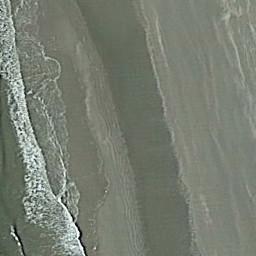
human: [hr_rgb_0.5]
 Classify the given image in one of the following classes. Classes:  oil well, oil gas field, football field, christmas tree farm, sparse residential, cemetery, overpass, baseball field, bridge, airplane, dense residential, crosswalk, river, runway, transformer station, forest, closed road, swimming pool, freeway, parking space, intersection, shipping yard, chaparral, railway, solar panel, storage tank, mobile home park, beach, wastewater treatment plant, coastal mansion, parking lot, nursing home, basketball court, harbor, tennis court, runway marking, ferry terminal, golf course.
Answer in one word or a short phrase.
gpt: beach